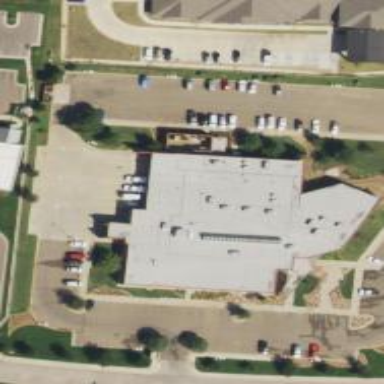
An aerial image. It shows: Clinic building offering healthcare services.